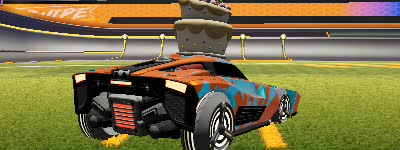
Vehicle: breakout